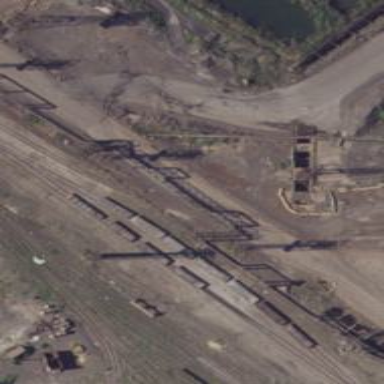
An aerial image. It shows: Railway spur service.